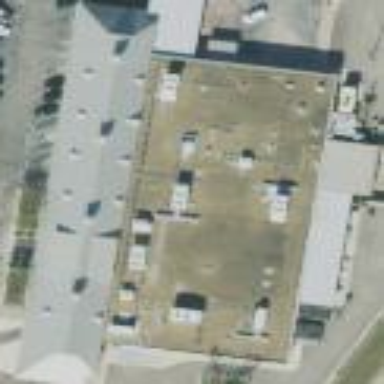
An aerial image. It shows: Animal shelter housed in building.